Question: I am developing an events page using jquery mobile. I have a stylish way of showing the date. It currently works flawlessly on my desktop, yet when I view it on my iphone 3gs, I get a blurry Image. The text seems as though it is duplicated on itself just slightly to look like this: help please.

link to the page : <URL>
Here is the css:
'''
.caldate2 { background: url(http://www.fsb.muohio.edu/fsb/templates/images/calpage-red.gif) no-repeat;
width:38px;
height:38px;
text-align:center;
margin-right:8px;
float: left; }
.caldate2 .day {
color: #fff;
margin-top:4px; }
.month { text-transform:uppercase;
color:#d5b549;
font-size:9px; }
'''
and the Markup:
'''
<body>
<div data-role="page" data-theme="a">
<div data-role="header">
<a data-rel="back" data-icon="back" data-direction="reverse">Back</a>
<h1>Events</h1><a href="http://www.fsb.muohio.edu/" data-icon="home">Home</a>
</div><!-- /header -->
<div data-role="content">
<ul data-role="listview" data-dividertheme="a" data-inset="true">
<li data-role="list-divider">Divider</li>
<li>
<div class="caldate2">
<div class="day">
28
</div>
<div class="month">
MAR
</div>
</div><a href="#">This is a test</a>
</li>
</ul>
</div>
</div><!-- /page -->
</body>
'''
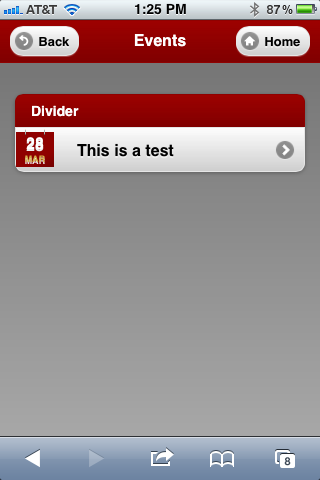
Answer: mumis,
looking into it, it would appear the class:
'''
.ui-btn-up-a {
color: #000000;
font-weight: bold;
text-shadow: 0 1px 1px #EEEEEE;
}
'''
is causing an extra "#EEE" text-shadow on the text.
Try removing that from the fsb.min.css file!
Oh and btw,
I'm from around SWOhio area (noticed the MUOhio)